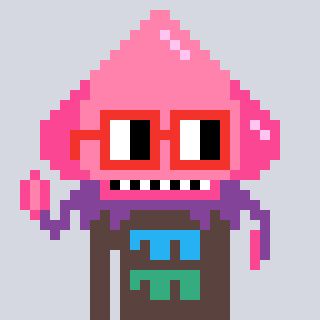
a pixel art character with square red glasses, a squid-shaped head and a darkbrown-colored body on a cool background